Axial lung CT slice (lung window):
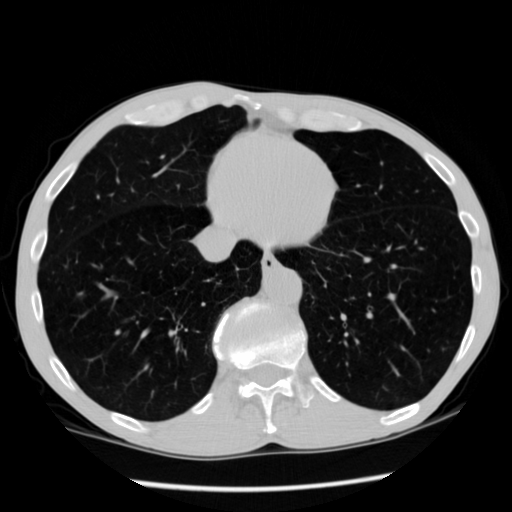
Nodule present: no